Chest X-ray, PA view. Patient: 29 years old, sex M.
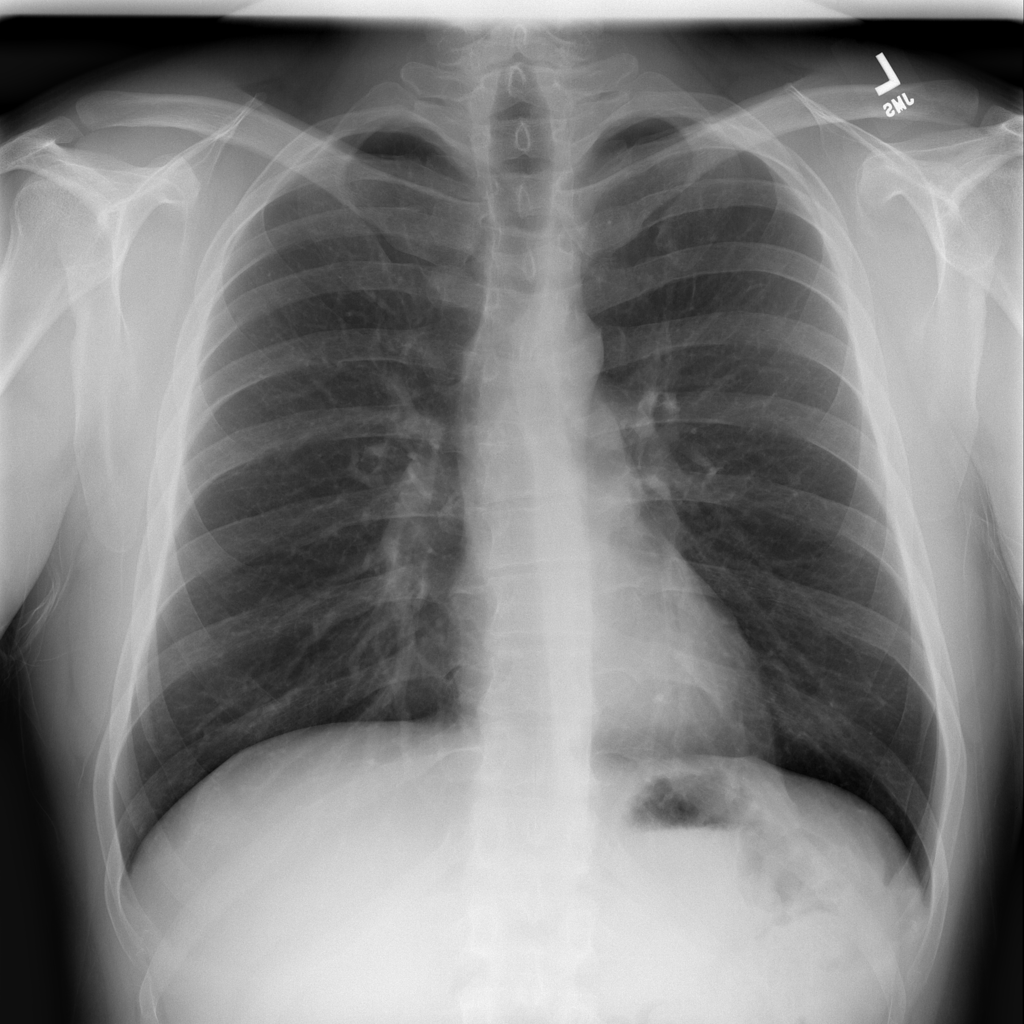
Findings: No Finding